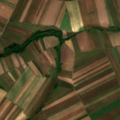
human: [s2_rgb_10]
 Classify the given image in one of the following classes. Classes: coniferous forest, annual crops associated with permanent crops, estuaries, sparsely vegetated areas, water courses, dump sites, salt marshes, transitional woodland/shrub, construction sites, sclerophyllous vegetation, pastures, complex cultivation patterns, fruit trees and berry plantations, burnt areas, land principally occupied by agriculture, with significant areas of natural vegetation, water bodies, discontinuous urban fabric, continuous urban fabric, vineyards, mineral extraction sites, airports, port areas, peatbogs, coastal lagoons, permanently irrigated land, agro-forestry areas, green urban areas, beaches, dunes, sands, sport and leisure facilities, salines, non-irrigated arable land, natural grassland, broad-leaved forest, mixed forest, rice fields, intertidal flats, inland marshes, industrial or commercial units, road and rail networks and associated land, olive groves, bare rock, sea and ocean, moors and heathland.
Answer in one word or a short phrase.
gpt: non-irrigated arable land